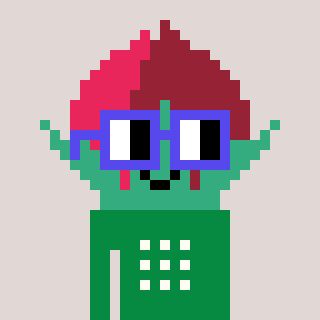
a pixel art character with square blue glasses, a rosebud-shaped head and a green-colored body on a warm background